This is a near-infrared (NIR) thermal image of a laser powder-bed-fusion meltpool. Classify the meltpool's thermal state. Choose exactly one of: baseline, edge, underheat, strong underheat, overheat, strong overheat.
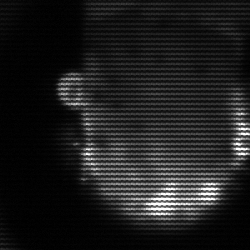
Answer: baseline